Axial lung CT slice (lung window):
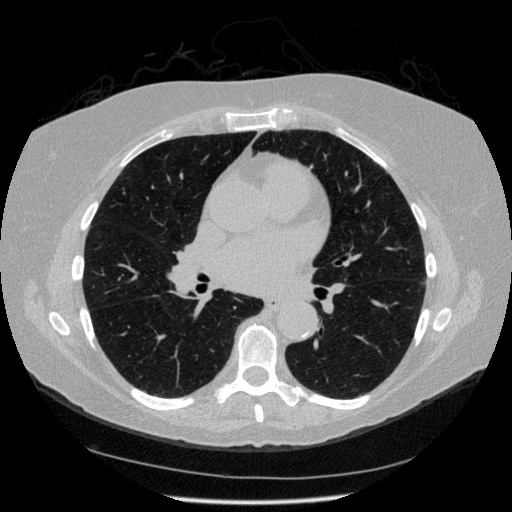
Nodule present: no